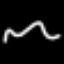
Label: squiggle